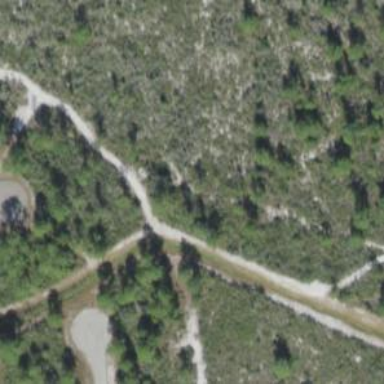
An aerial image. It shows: Path.